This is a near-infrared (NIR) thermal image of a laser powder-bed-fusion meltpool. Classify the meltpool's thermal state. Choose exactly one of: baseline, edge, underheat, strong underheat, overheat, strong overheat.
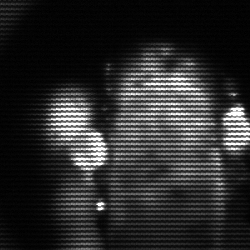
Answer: strong underheat